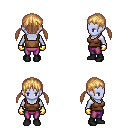
a pixel art fantasy rpg character, female body template, dark elf, purple skin, brown pirate shirt, magenta pants, light blonde twin-tailed hairstyle, gold gloves, black shoes, four views (front, back, left, right), 2x2 character sprite sheet, small pixel art, hard edges, no anti-aliasing